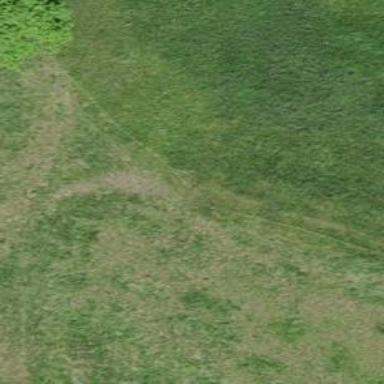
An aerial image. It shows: Grassy track.